Question: I have a time series data set which consists of 374 days of data points (1 data point for each day). I am struggling to understand the frequency parameter in ts function, so I left it empty:
'''
ts_0615391206 <- ts(demand_rev_0615391206$estimated_demand,
start=as.Date(min(demand_rev_0615391206$date),format = "d%/m%/Y%"),
end=as.Date(max(demand_rev_0615391206$date),format = "d%/m%/Y%"),
#frequency = 1
)
'''
plot.ts(ts_0615391206)

however, when I try to decompose using:
'''
ts_0615391206_components <- decompose(ts_0615391206)
'''
I am getting the error:
'''
Error in decompose(ts_0615391206) :
time series has no or less than 2 periods
'''
How do I decide how many period there are in my data and consequently what us the parameter "frequency" value should be?
'''
> dput(head(ts_0615391206))
c(2.71, 2.47, 3.86, 3.61, 5.78, 5.59)
>
> str(ts_0615391206)
Time-Series [1:194] from 16125 to 16318: 2.71 2.47 3.86 3.61 5.78 5.59 3.28 3.4 3.34 3.68 ...
'''
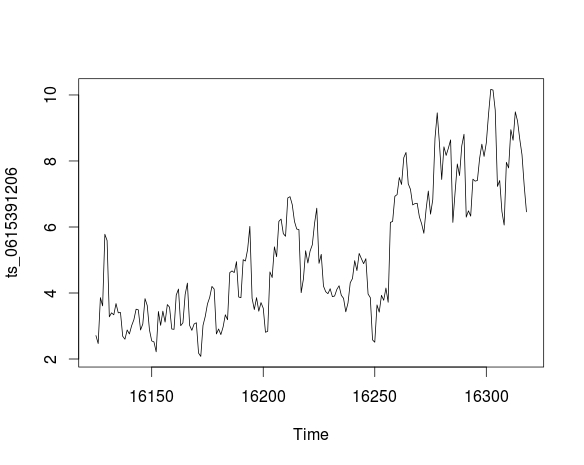
Answer: Per the documentation '?ts':
> ...one could use a value of , and the natural time period is a week, or 12 when the data are
sampled monthly and the natural time period is a year. Values of 4 and
12 are assumed in (e.g.) print methods to imply a quarterly and
monthly series respectively.
Try setting 'frequency = 7'.